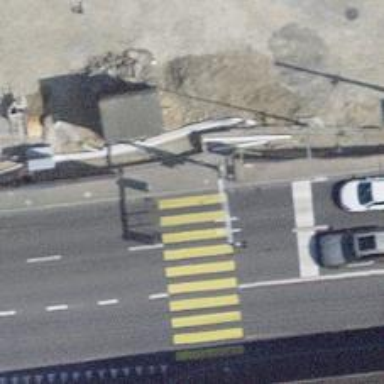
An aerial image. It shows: Kerb serving as barrier.